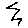
Label: zigzag